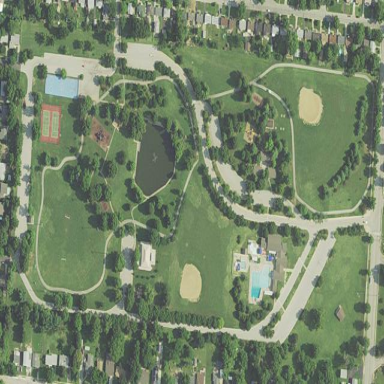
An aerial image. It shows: Park.